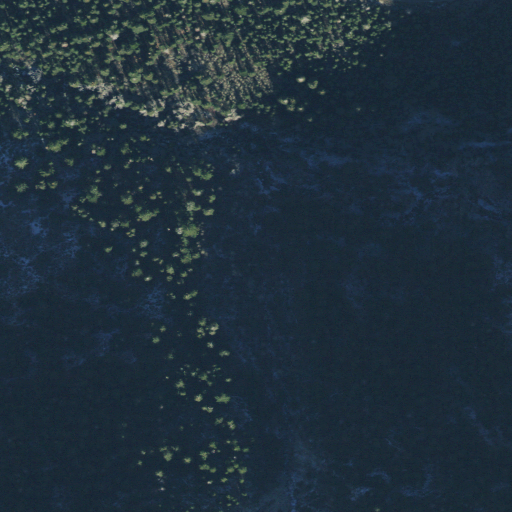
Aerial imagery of valley in Utah named Maybird Gulch containing evergreen forest, deciduous forest, medium intensity development, and low intensity development